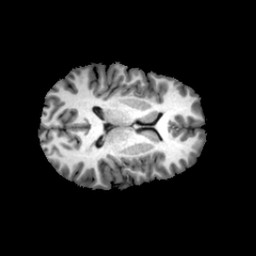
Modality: T1w
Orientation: axial
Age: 19
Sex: female
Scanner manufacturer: philips
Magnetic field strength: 3 T
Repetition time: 0.0082 s
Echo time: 0.0037 s